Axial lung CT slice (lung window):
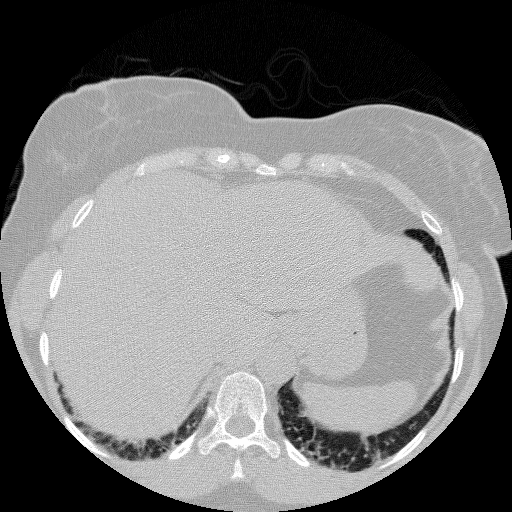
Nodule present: no